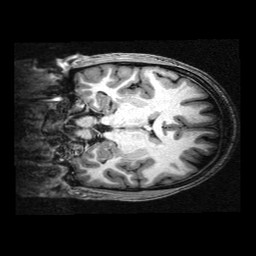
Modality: T1w
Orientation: coronal
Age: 29
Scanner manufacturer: siemens
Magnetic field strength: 3 T
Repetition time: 2.3 s
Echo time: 0.00336 s